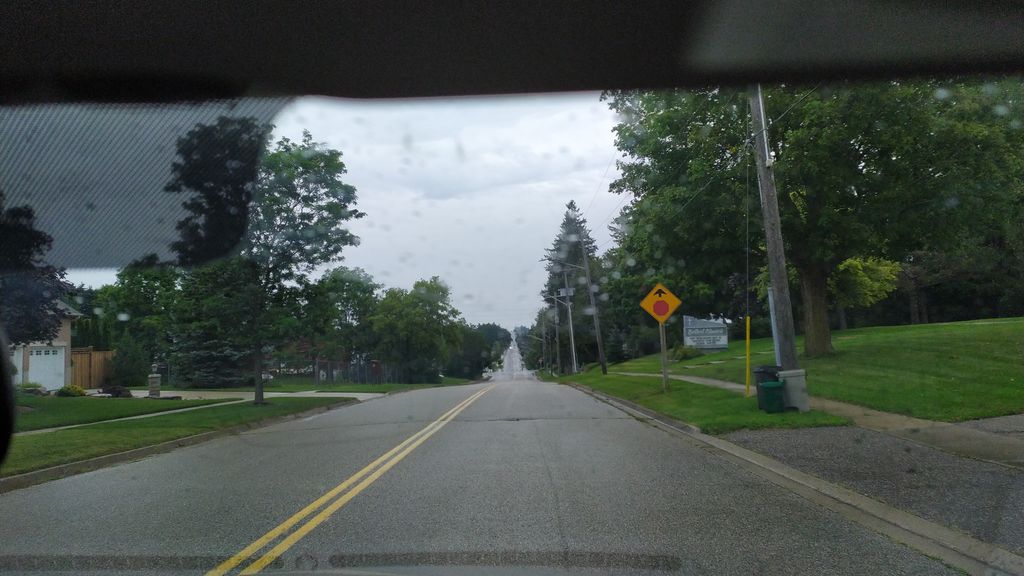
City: kitchener-waterloo